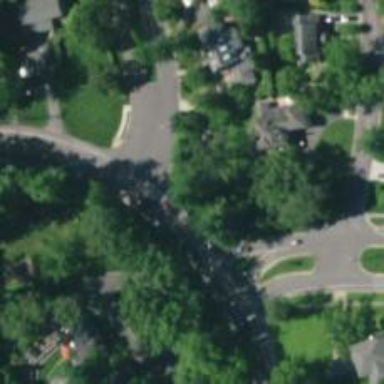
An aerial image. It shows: Secondary link road with asphalt surface.